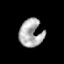
Tissue: prostate
Cell type: Epithelial cells
Senescence score: 0.2919
Nuclear area (px): 630
Mean DAPI intensity: 171.841